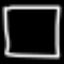
Label: square